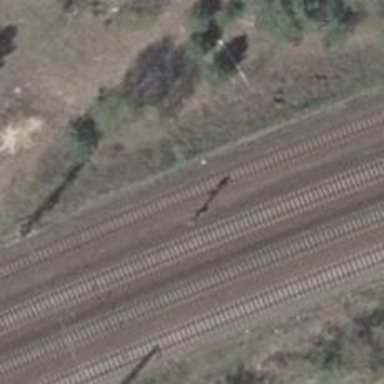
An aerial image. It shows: Railway signal.